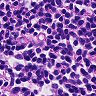
Metastatic tissue present: no